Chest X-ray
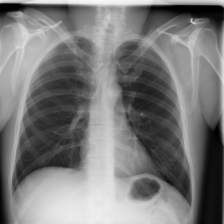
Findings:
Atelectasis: positive
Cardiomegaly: negative
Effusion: negative
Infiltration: negative
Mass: negative
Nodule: negative
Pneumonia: negative
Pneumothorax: negative
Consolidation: negative
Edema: negative
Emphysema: negative
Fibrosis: negative
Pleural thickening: negative
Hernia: negative